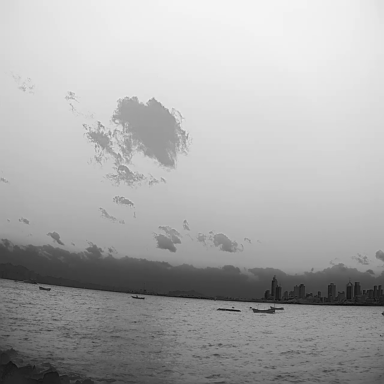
There are four bulk_carriers in the infrared image.